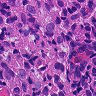
Metastatic tissue present: yes